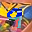
Label: 9